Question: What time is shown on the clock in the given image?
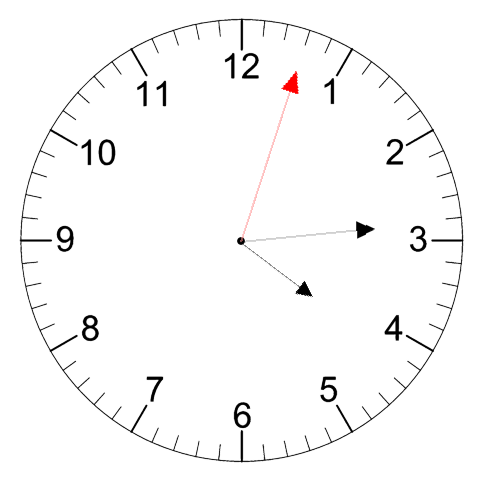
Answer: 04:14:03